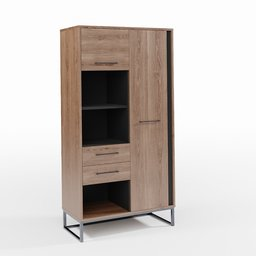
Label: furniture